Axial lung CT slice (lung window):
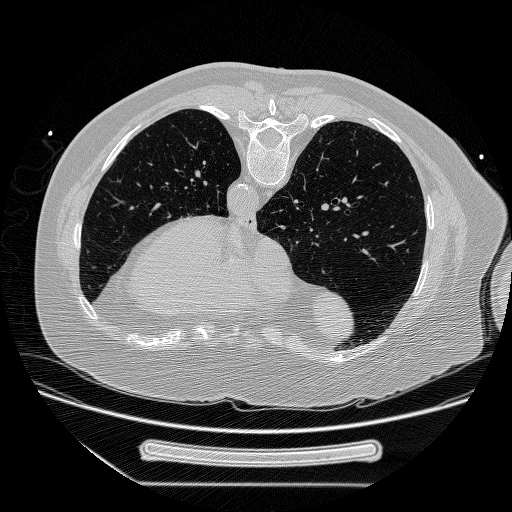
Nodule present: no